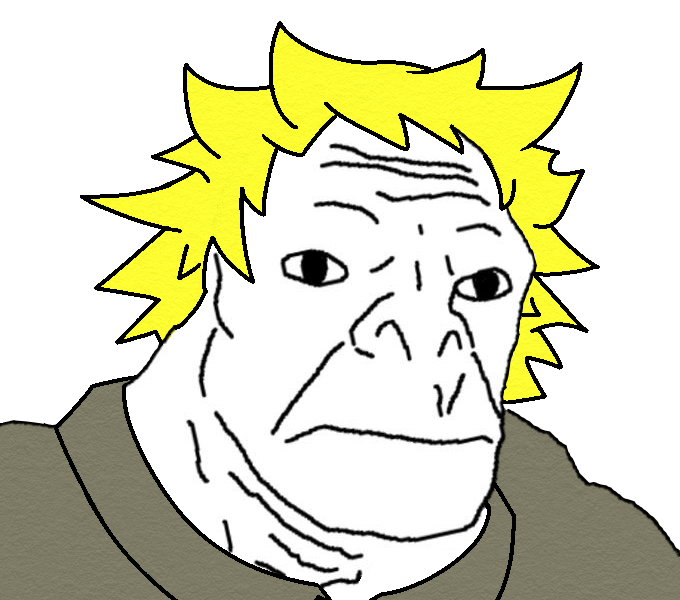
Label: 5_Craig